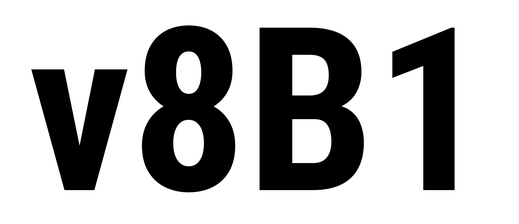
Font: Roboto_Condensed_Bold